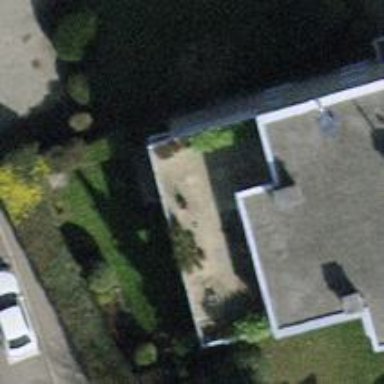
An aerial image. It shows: Balcony as part of building.